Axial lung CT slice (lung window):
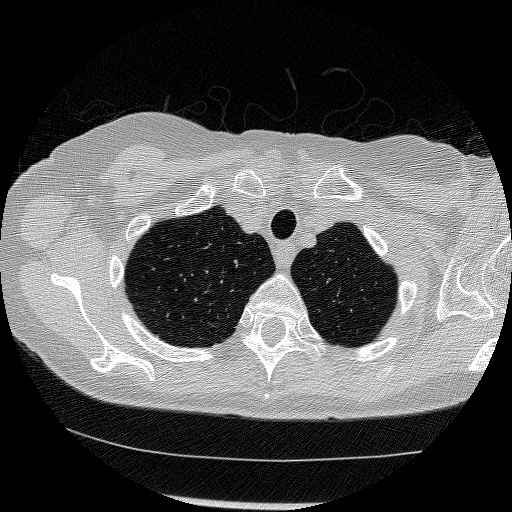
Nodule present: no